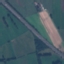
Land use / land cover: Highway